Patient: sex M, age 35
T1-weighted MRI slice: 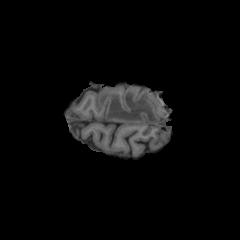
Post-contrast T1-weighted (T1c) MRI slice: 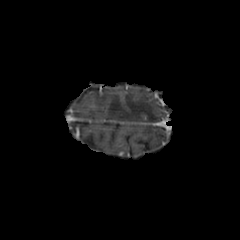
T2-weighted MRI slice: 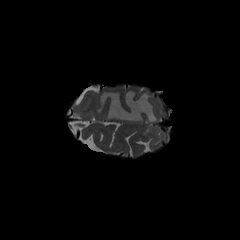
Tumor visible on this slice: yes
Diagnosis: Glioblastoma, IDH-wildtype
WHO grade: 4